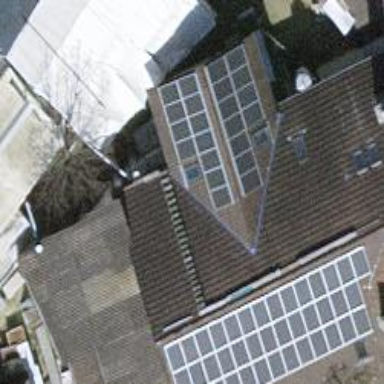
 consisting of solar photovoltaic panels."